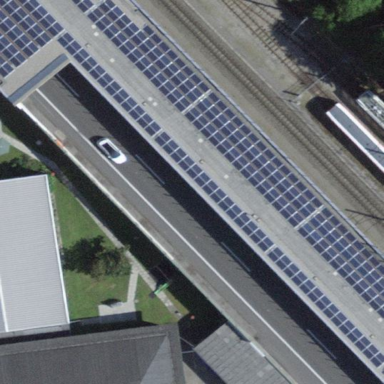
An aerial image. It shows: Solar photovoltaic panel generator.